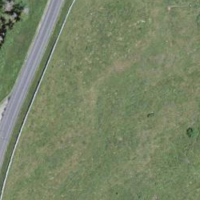
EUNIS habitat code: 24
Species observed at this site:
Sambucus racemosa